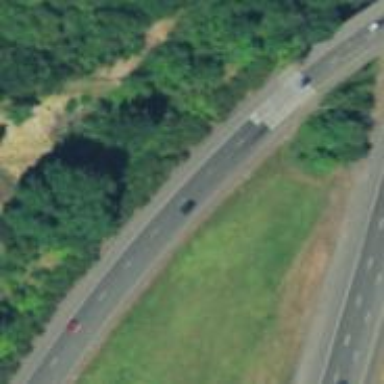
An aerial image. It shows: Asphalt connector on the motorway link.